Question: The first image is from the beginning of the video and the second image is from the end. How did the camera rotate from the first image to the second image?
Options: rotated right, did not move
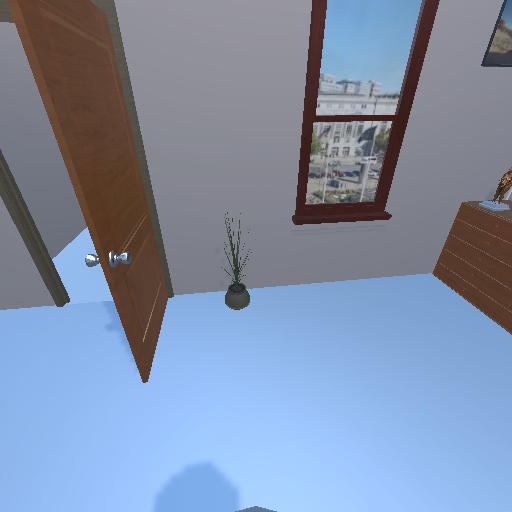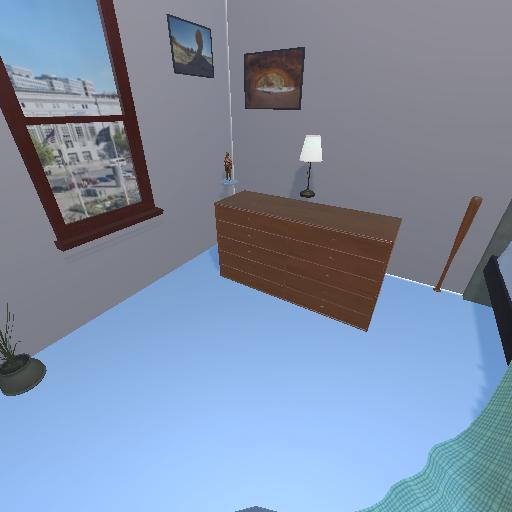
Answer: rotated right